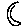
Label: moon